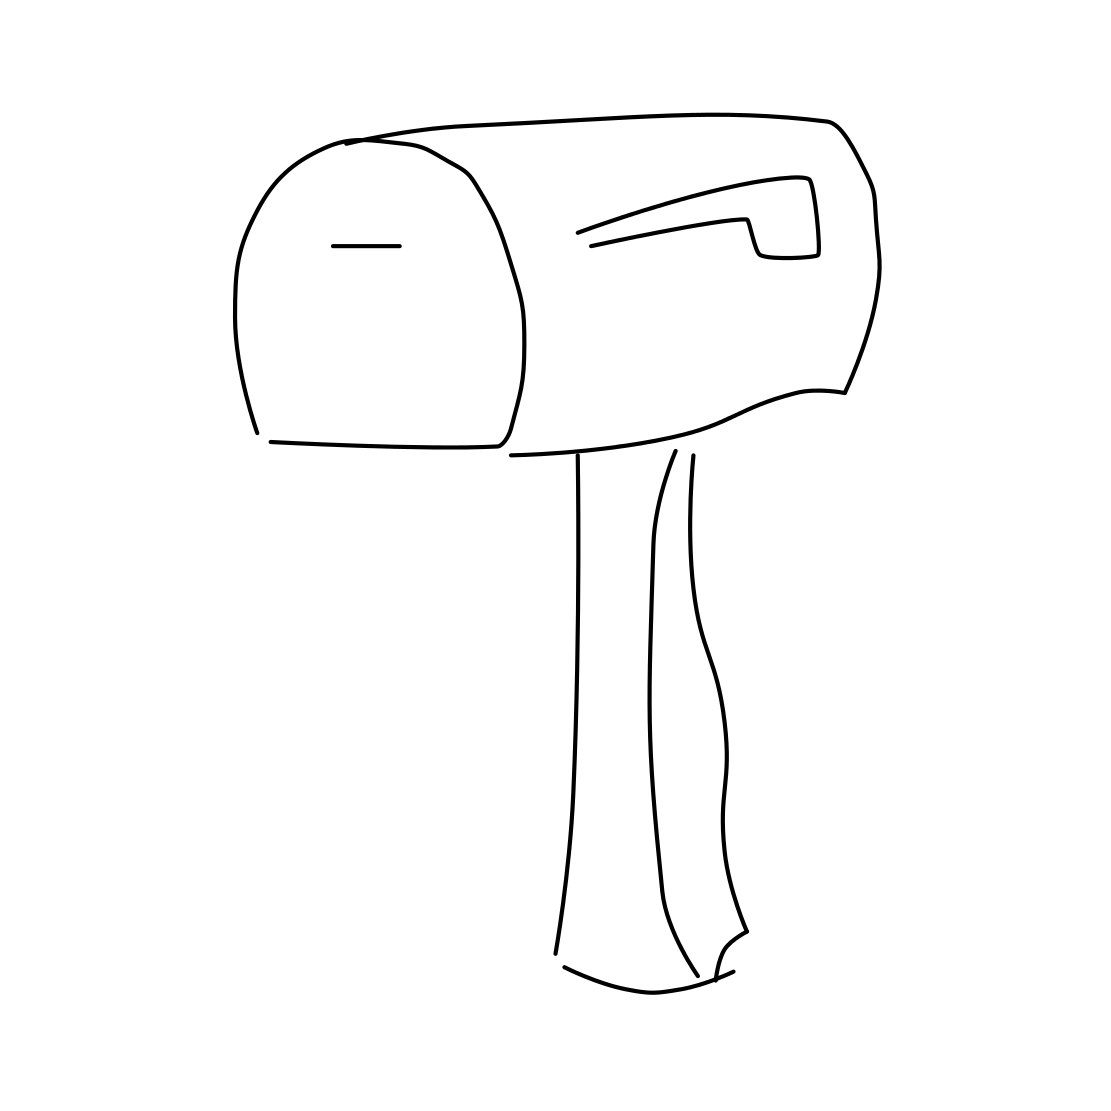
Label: mailbox